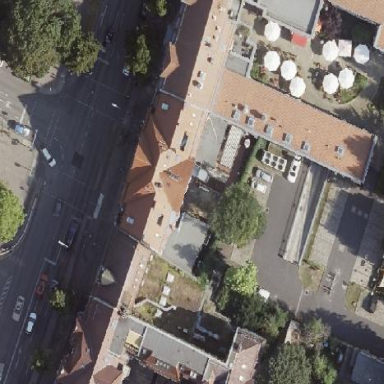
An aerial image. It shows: Image showing building with apartments.